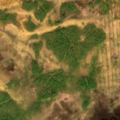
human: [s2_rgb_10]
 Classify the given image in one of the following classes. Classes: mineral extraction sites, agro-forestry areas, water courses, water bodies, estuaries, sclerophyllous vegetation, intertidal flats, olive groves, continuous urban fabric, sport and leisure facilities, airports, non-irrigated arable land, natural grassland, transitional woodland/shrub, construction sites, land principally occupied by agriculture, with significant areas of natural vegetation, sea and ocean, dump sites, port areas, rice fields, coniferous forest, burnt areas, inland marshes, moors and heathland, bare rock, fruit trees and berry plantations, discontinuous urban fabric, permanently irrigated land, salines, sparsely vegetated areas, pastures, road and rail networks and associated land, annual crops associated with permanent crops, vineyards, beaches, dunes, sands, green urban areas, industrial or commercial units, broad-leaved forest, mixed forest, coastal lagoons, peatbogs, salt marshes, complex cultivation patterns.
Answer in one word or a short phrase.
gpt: coniferous forest, transitional woodland/shrub, peatbogs